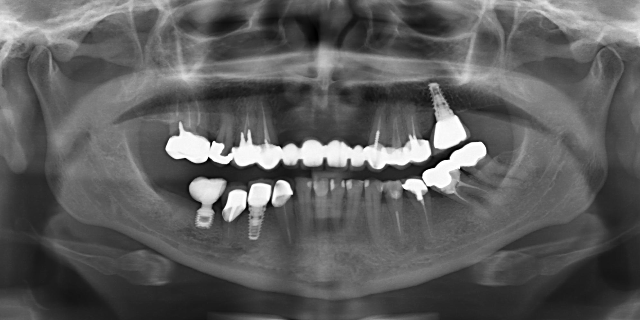
adult